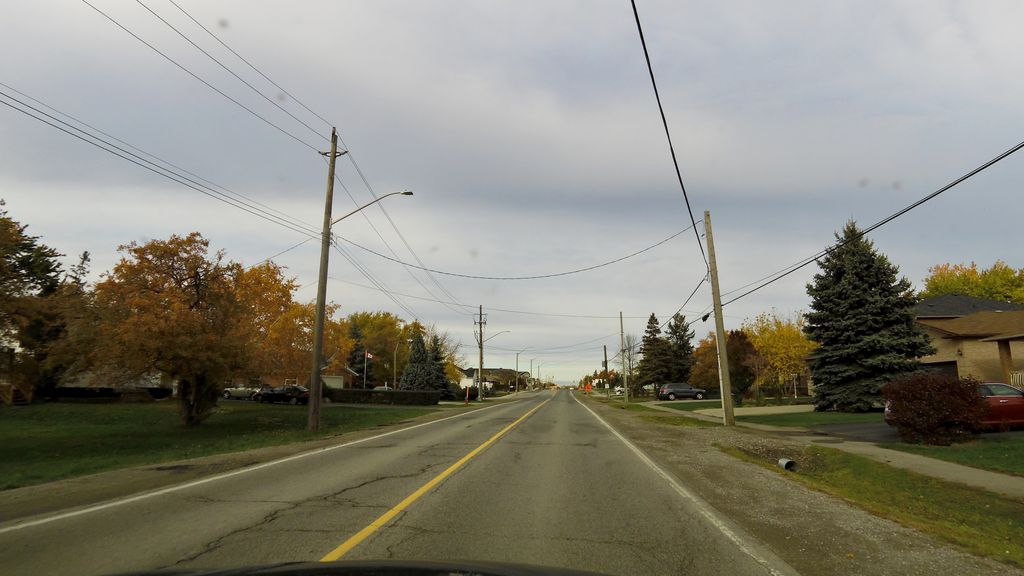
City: hamilton